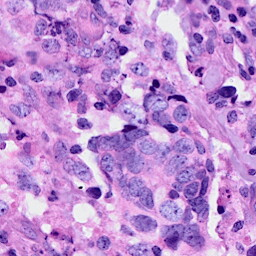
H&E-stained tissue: Breast